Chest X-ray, AP view. Patient: 47 years old, sex F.
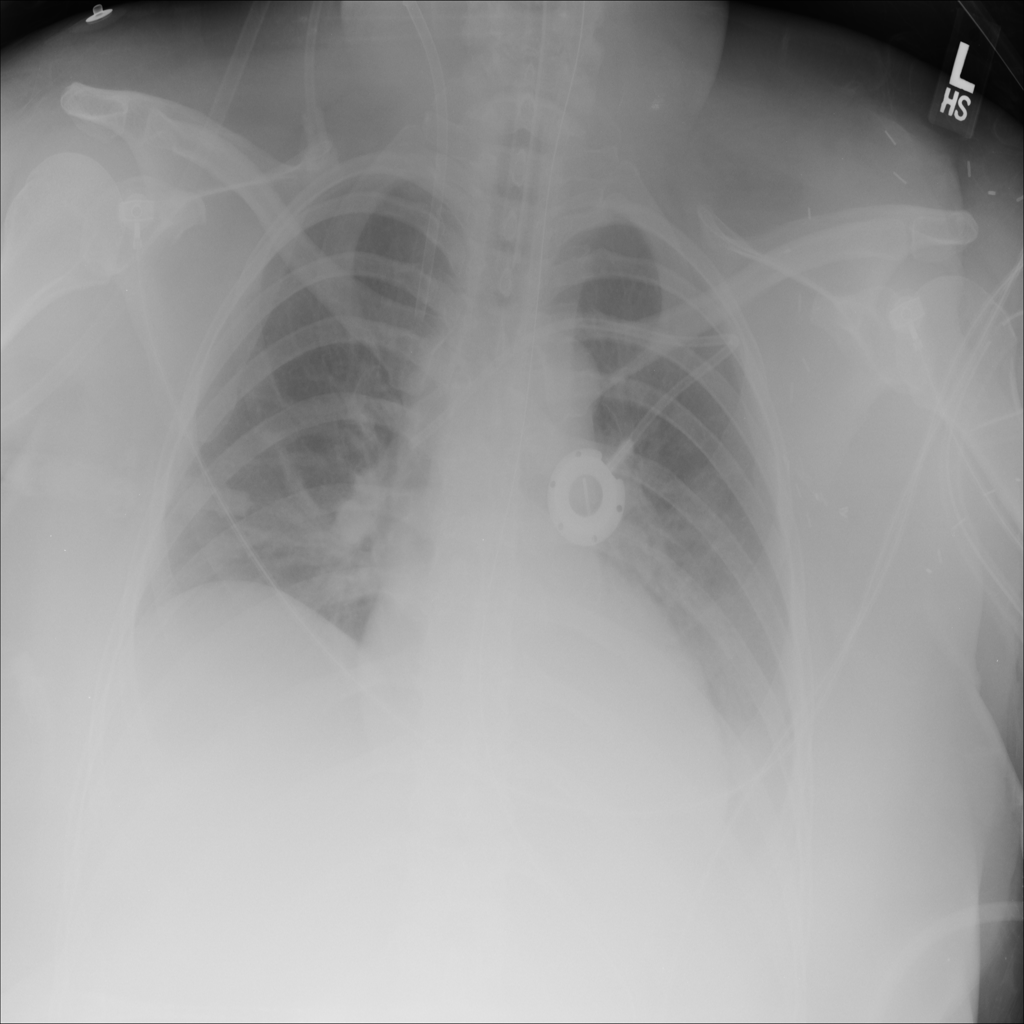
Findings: No Finding